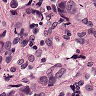
Metastatic tissue present: yes